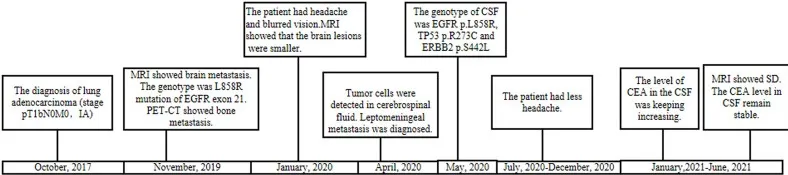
Summary of the diagnosis and treatment process.
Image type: chart (chart)